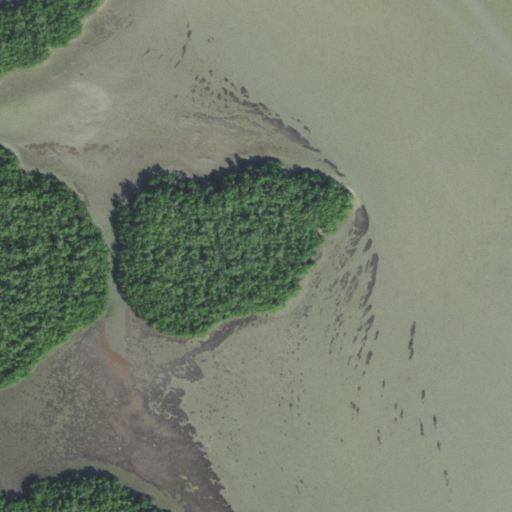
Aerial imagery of island in Florida named Charlie Key containing open water and woody wetlands